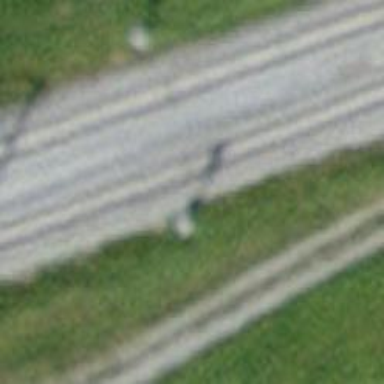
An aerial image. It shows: Railway signal.